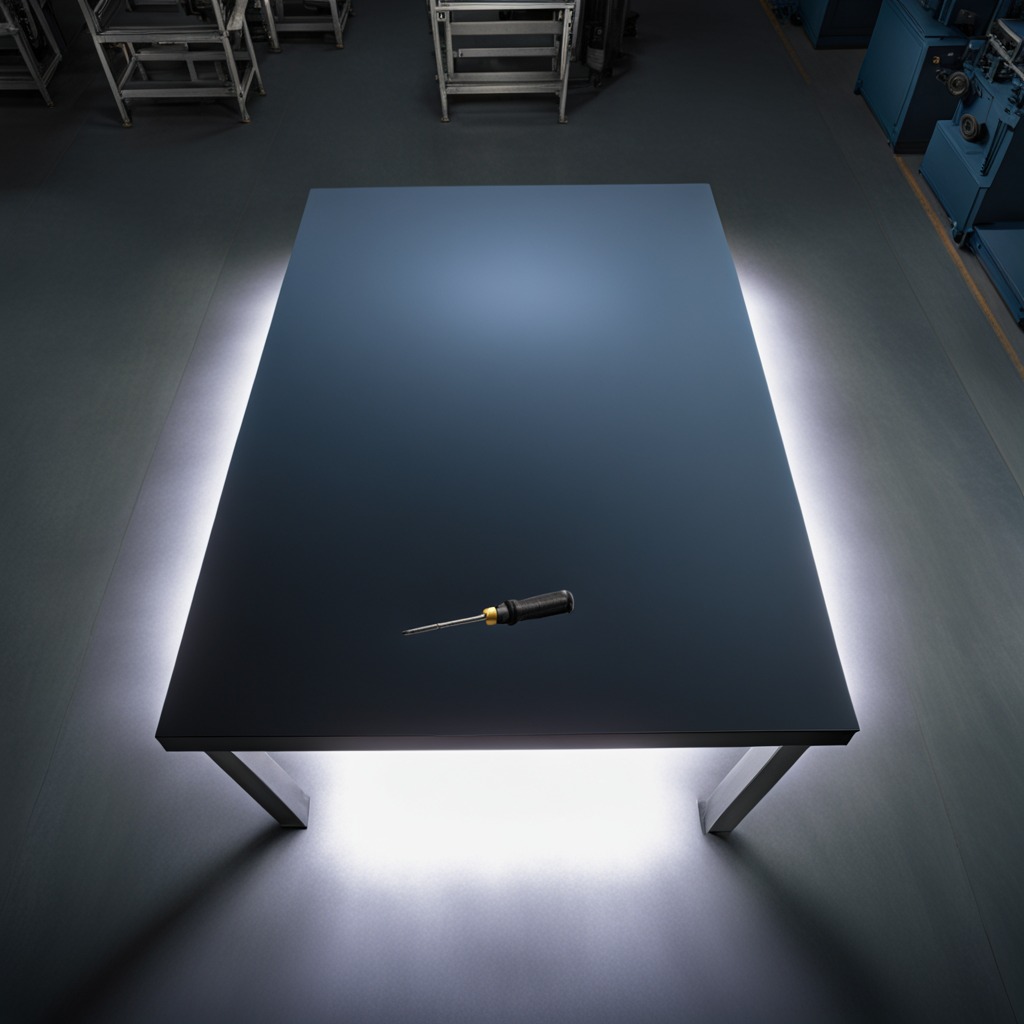
A screwdriver is lying on a clean empty table in the evening.